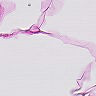
Metastatic tissue present: no